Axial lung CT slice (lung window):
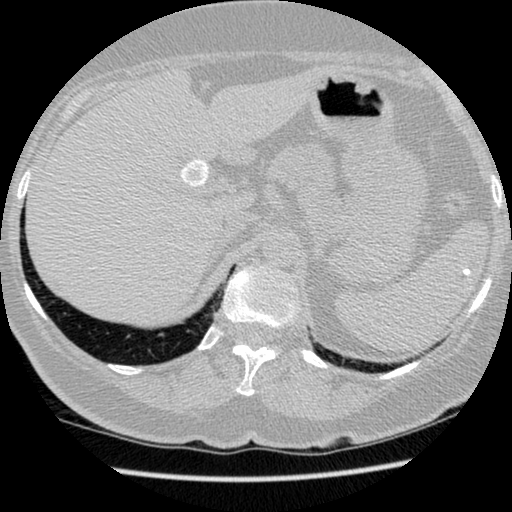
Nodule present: no